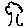
Label: tree